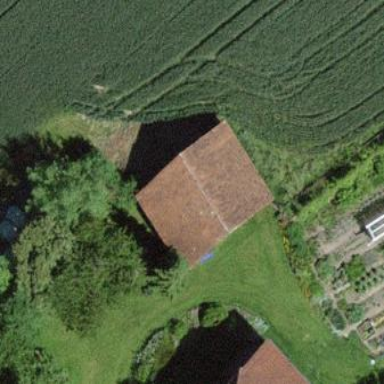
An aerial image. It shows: Rural barn.